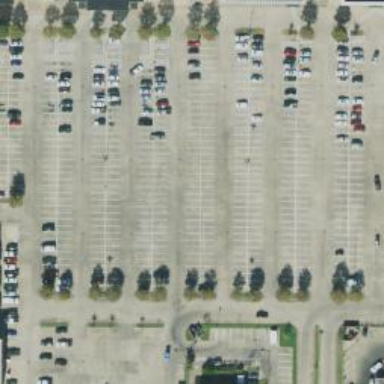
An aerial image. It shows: Parking space is available.